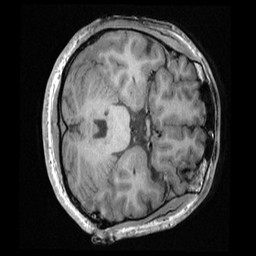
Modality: T1w
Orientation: axial
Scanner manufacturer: ge
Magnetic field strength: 3 T
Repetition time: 0.007172 s
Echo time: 0.002596 s